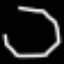
Label: octagon